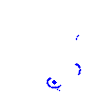
Particle: pion